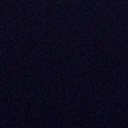
Screen state: off